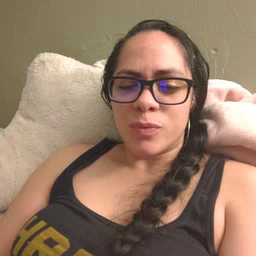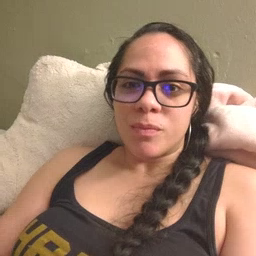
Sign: up